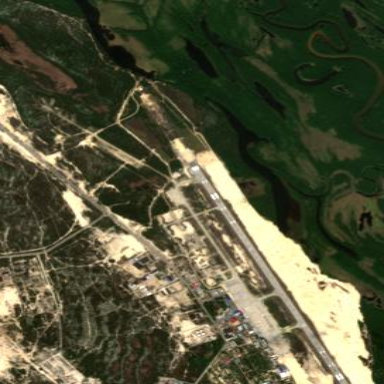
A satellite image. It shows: Runway area.